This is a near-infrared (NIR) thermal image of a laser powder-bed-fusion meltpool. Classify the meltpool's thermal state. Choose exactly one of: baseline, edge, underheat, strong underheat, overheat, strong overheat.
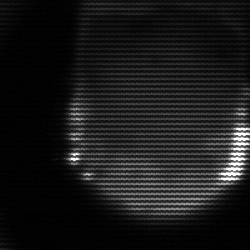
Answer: edge